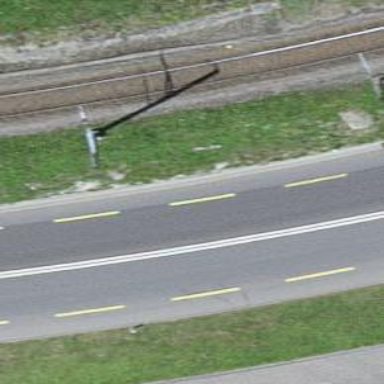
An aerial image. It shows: Primary highway with asphalt surface. It has designated lane for cyclists in both directions.